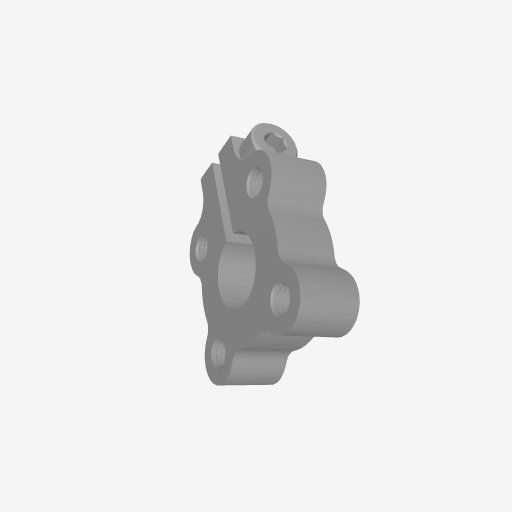
Part: ClampingHub10ID